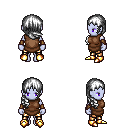
a pixel art fantasy rpg character, female body template, dark elf, purple skin, brown tunic, gold greaves, white right-swept hairstyle, leather bracers, gold boots, four views (front, back, left, right), 2x2 character sprite sheet, small pixel art, hard edges, no anti-aliasing